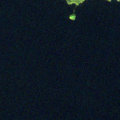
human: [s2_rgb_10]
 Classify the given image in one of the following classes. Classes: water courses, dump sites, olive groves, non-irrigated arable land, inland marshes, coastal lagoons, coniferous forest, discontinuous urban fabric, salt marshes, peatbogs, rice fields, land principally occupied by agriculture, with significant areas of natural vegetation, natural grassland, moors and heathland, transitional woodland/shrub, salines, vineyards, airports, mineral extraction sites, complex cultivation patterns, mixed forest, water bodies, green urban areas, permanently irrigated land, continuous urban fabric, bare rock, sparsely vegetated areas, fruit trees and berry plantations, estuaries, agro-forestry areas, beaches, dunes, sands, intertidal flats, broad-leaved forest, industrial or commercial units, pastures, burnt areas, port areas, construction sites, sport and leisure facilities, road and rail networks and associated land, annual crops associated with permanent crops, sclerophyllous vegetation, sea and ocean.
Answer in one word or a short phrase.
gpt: coniferous forest, water bodies